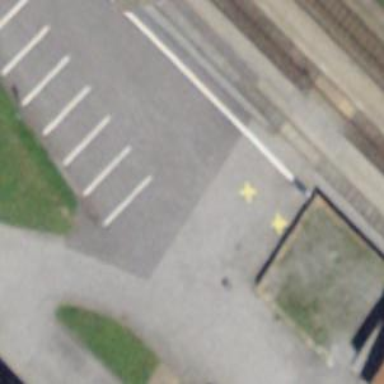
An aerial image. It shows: Parking area.